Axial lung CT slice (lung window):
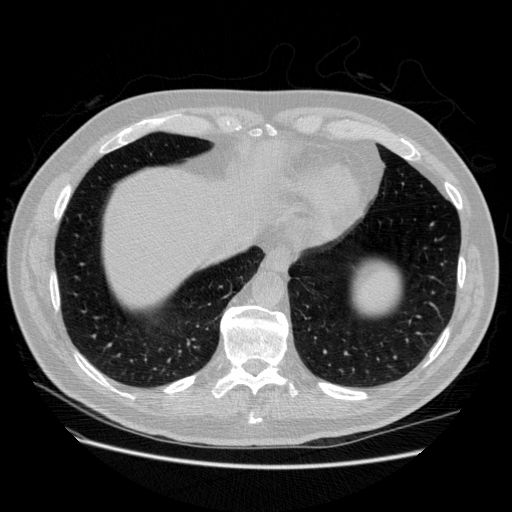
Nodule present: no